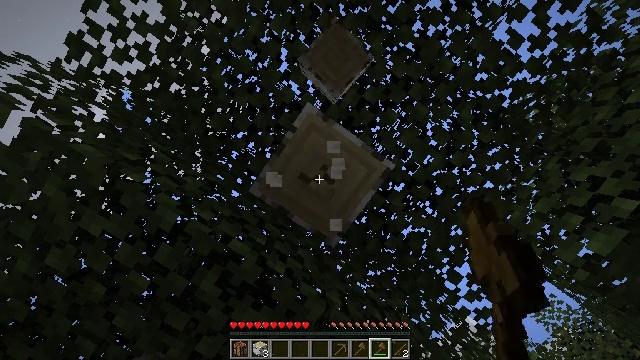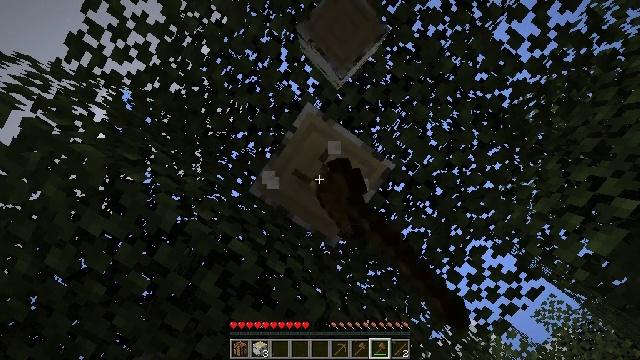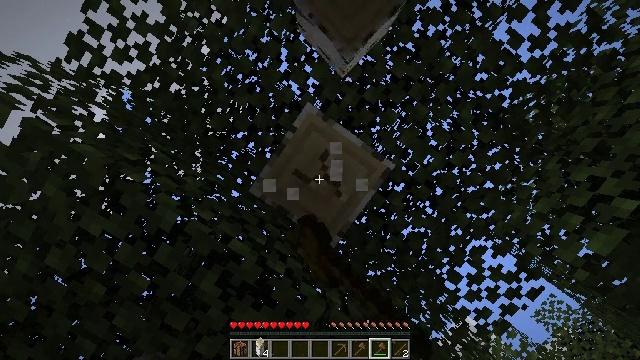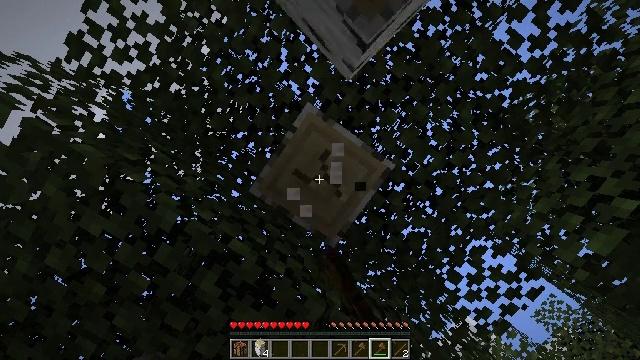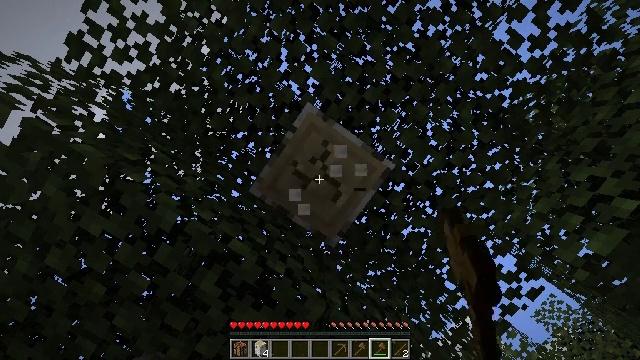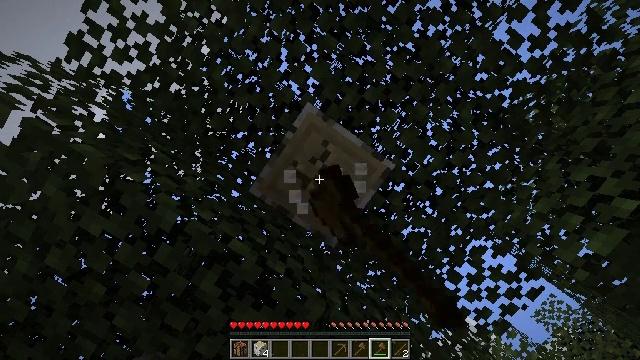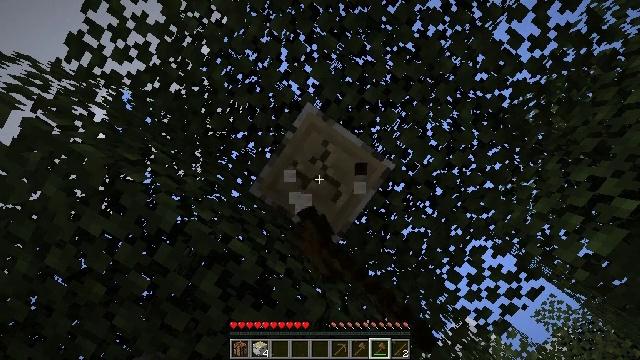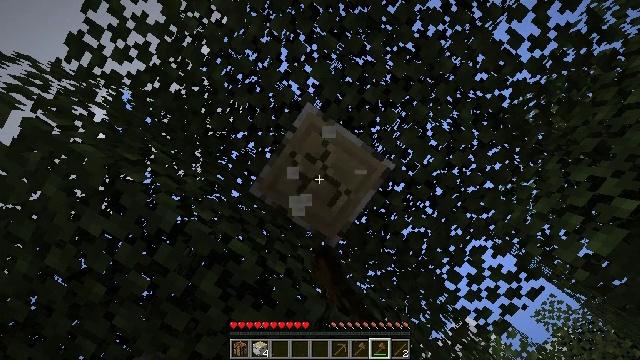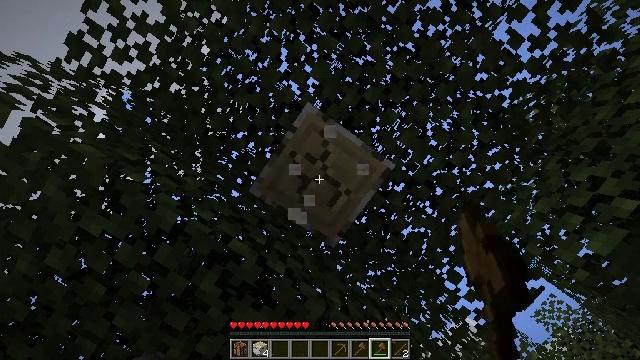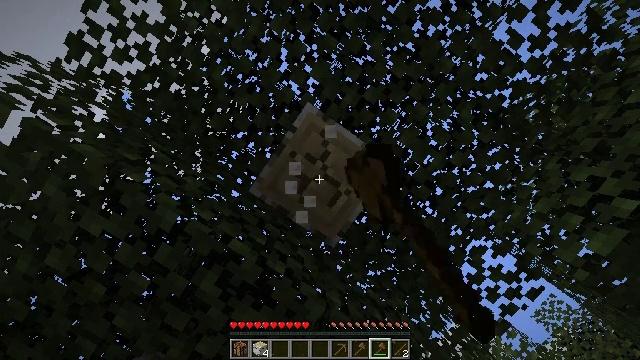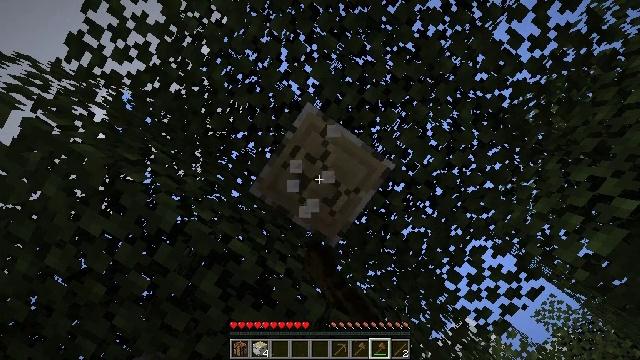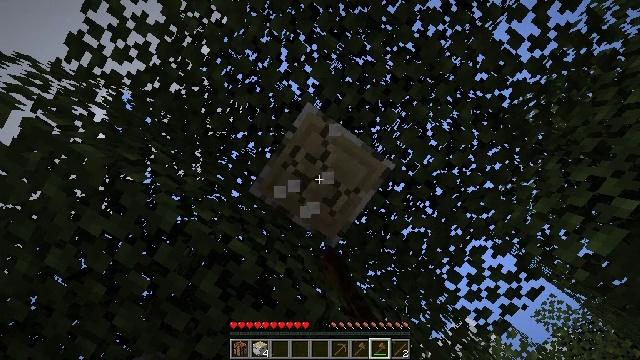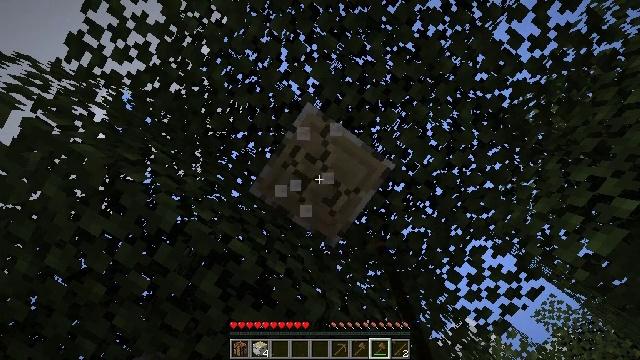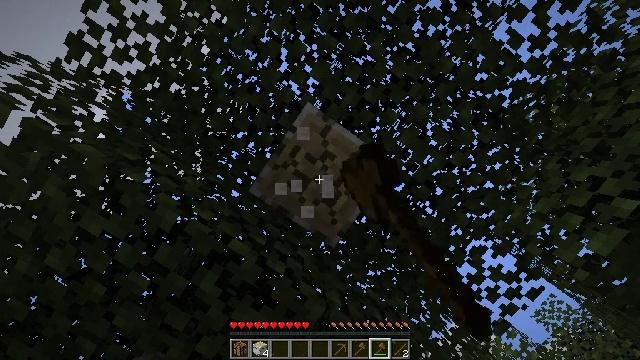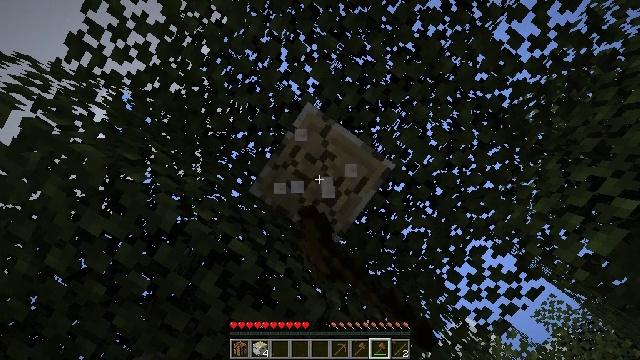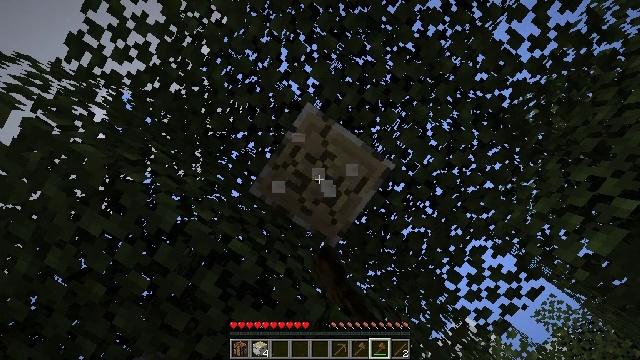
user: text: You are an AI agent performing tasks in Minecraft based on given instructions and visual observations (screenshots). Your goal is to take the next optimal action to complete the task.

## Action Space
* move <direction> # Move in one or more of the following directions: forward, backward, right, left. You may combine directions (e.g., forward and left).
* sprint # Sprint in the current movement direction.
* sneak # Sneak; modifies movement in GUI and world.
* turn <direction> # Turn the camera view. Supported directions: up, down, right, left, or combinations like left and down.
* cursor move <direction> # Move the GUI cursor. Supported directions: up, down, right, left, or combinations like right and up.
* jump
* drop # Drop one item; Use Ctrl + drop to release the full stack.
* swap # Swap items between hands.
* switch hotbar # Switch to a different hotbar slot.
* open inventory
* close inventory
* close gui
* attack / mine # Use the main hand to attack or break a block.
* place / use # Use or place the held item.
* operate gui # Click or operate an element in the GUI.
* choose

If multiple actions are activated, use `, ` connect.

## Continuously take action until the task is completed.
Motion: motion action
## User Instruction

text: Break the birch log in the forest.
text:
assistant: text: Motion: attack / mine
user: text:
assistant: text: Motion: attack / mine
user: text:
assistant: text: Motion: attack / mine
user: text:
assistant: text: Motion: attack / mine
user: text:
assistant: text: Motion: attack / mine
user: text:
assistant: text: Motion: attack / mine
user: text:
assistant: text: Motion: attack / mine
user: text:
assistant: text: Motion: attack / mine
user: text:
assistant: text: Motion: attack / mine
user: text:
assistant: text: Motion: attack / mine
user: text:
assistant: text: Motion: attack / mine
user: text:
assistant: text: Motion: attack / mine
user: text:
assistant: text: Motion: attack / mine
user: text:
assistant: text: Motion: attack / mine
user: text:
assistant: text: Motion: attack / mine
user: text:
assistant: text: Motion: attack / mine
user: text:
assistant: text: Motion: attack / mine
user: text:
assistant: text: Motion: attack / mine
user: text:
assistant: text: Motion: attack / mine
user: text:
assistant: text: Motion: attack / mine
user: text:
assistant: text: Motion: attack / mine
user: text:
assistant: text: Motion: attack / mine
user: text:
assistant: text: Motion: attack / mine
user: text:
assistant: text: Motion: attack / mine
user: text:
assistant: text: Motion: attack / mine
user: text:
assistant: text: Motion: attack / mine
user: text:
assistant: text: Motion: attack / mine
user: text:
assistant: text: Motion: attack / mine
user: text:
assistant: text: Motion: attack / mine
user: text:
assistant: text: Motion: attack / mine